Question: There's got to be a simple way to do what I need, but I just can't figure it out.
I have four different randomly generated variables that I need to "connect" and know their positions in a table. This image explains it better.

I've assigned each variable a 1 or a 2 and added them to an array ('$var_array') so I can know which match. For example, in the above table, 8n ('var_array[0]') could be assigned a value of 1. Then, the 11x, -15x, and 10x ('var_array[1]', 'var_array[2]', 'var_array[3]' respectively) would be assigned a value of 2. So, 'print_r($var_array);' would give...
'Array ( [0] => 1 [1] => 2 [2] => 2 [3] => 2 )'
I need to then identify the "cell number" of matching elements. So, in this case, I would need to somehow identify cells 3, 5, and 7 as matching because I will use that later in the code. I will also need to extend this script to handle two different sets of matching elements.
How can I do this? Thank you.
Here is the larger context of the code....
'''
$variable_array = array('x', 'n', 'y', 'g');
$var_array = array();
do {
$num_a = mt_rand(-20, 20);
$num_b = mt_rand(-20, 20);
$num_c = mt_rand(-20, 20);
$num_d = mt_rand(-20, 20);
$var_a = mt_rand(1, 2);
$var_b = mt_rand(1, 2);
$var_c = mt_rand(1, 2);
$var_d = mt_rand(1, 2);
} while ($num_a == 0 || $num_b == 0 || $num_c == 0 || $num_d == 0 || (($var_a == $var_b) && ($var_a == $var_c) && ($var_a == $var_d) && ($var_b == $var_c) && ($var_c == $var_d) && ($var_b == $var_d)));
do {
$variable_1 = $variable_array[array_rand($variable_array)];
$variable_2 = $variable_array[array_rand($variable_array)];
} while ($variable_1 == $variable_2);
$var_array[] = $var_a;
$var_array[] = $var_b;
$var_array[] = $var_c;
$var_array[] = $var_d;
'''
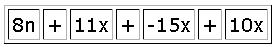
Answer: '''
$arr = array(1, 2, 2, 2);
$matching_cells = array();
foreach ($arr as $key => $value){
$matching_cells[$value][] = $key*2 + 1;
}
print_r($matching_cells);
'''
Output:
'''
Array
(
[1] => Array
(
[0] => 1
)
[2] => Array
(
[0] => 3
[1] => 5
[2] => 7
)
)
'''